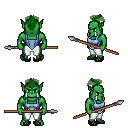
a pixel art fantasy rpg character, male body template, orc, green skin, blue vest, white pants, green short mohawk hairstyle, ghillies, spear, four views (front, back, left, right), 2x2 character sprite sheet, small pixel art, hard edges, no anti-aliasing